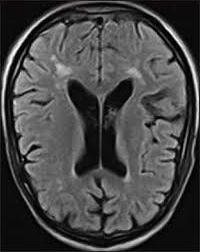
Label: notumor